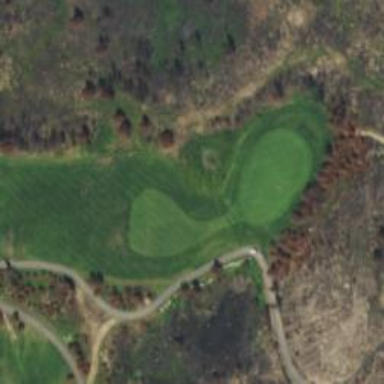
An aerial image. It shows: Golf hole.